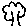
Label: tree